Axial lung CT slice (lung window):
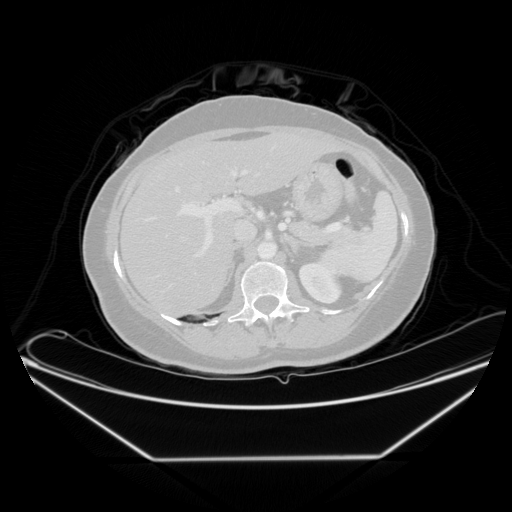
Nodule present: no